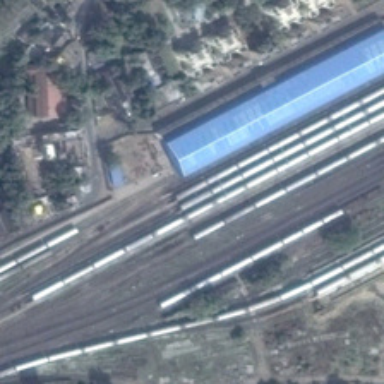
Many green trees and some buildings are near a railway station .